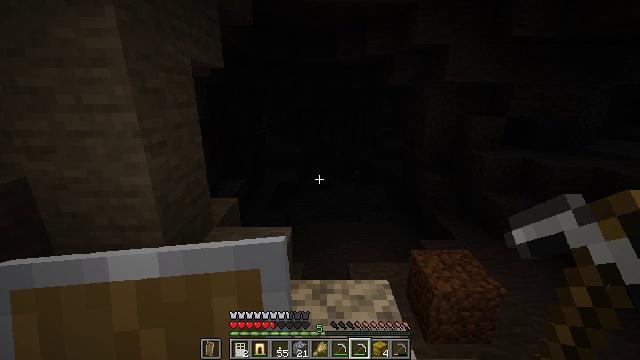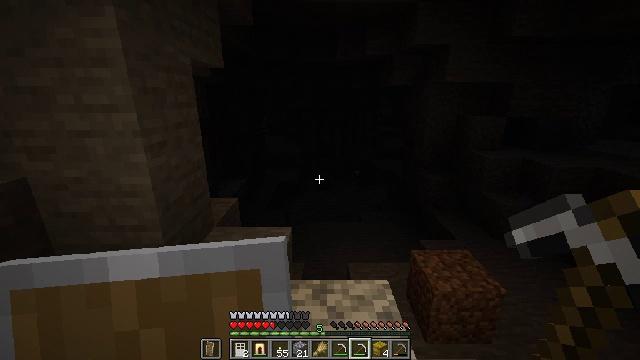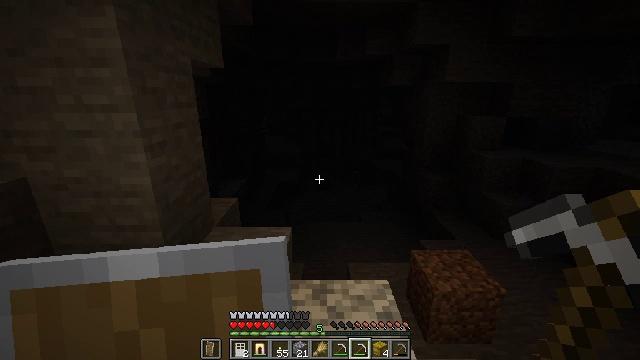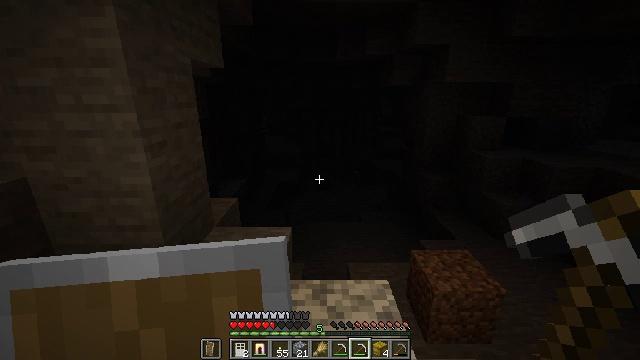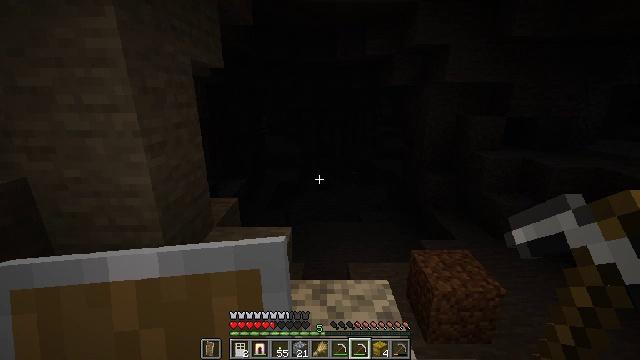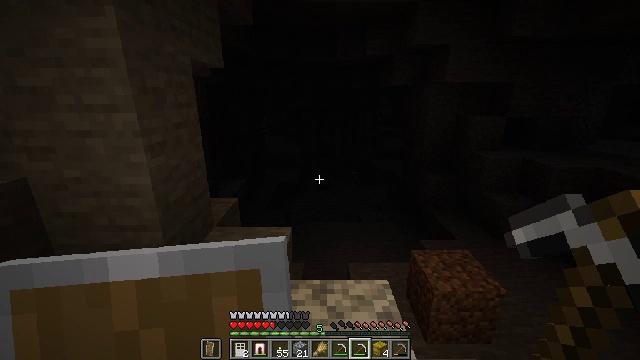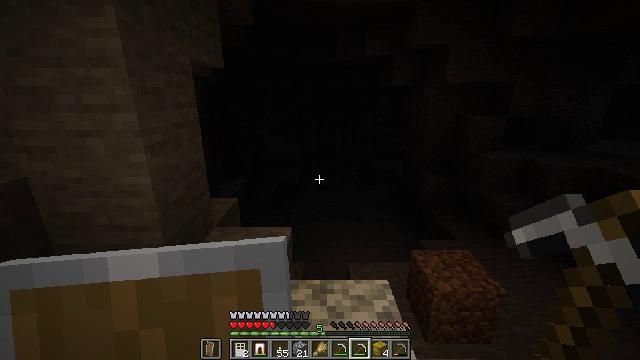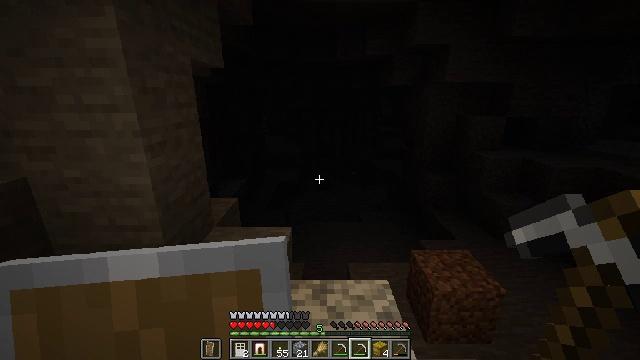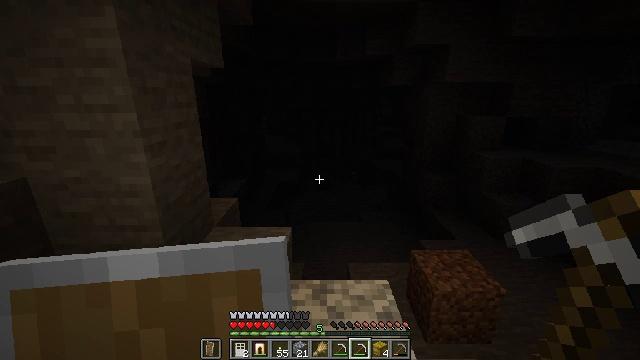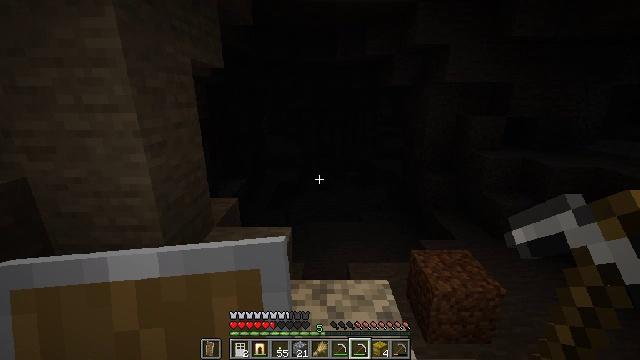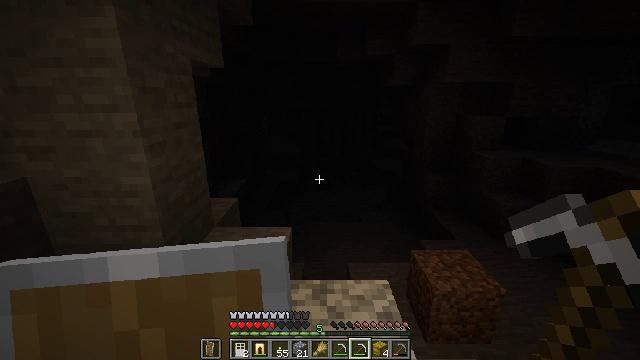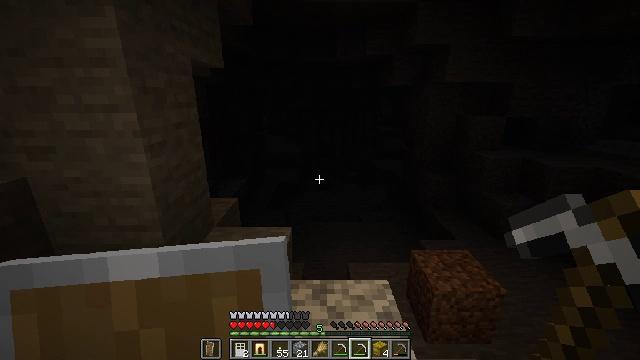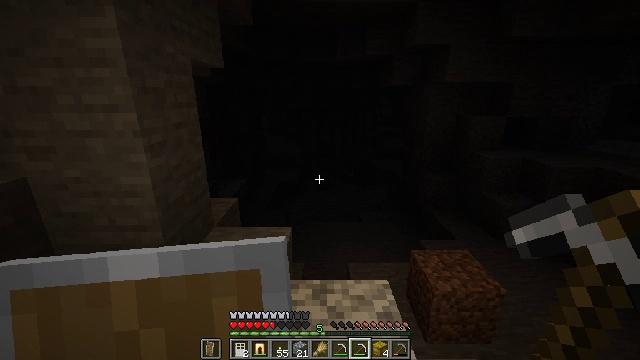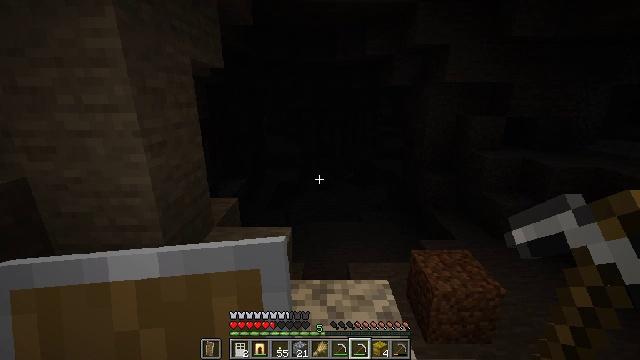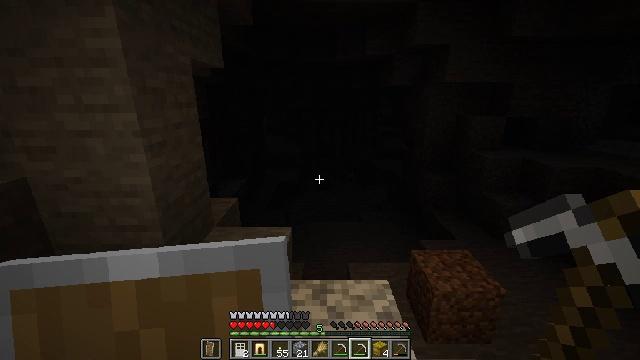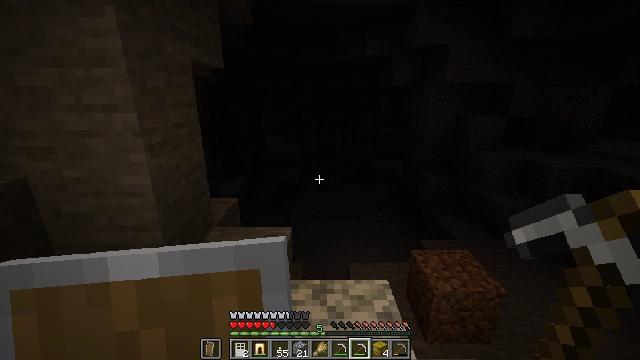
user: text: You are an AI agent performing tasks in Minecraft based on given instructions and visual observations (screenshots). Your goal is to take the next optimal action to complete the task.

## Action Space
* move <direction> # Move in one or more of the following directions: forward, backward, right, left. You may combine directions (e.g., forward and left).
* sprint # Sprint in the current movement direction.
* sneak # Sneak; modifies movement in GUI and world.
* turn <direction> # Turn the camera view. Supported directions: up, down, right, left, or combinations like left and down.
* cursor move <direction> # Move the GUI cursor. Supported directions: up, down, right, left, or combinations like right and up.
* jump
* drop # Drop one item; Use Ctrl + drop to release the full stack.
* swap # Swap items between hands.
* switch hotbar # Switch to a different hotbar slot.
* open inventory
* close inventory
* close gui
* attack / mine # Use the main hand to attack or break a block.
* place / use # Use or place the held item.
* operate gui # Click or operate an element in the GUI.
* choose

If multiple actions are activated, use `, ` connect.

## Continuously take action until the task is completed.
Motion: motion action
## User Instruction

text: Harvest the mature beetroots.
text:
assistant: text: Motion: no_op
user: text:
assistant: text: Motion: no_op
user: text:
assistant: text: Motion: no_op
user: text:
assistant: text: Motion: no_op
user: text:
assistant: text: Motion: no_op
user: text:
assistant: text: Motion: no_op
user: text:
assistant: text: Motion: no_op
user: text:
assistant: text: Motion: no_op
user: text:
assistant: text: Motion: no_op
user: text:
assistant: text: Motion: no_op
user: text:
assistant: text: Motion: no_op
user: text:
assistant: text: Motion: no_op
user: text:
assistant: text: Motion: no_op
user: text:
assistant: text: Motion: no_op
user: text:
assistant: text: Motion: no_op
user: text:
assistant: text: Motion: no_op
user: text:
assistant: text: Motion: move left
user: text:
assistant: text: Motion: move left
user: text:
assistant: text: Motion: move left
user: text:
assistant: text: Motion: move left, turn left and up
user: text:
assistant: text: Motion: move left, turn left and up
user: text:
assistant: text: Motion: move left, turn left and up
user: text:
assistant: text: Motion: move left, turn left
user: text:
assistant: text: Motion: move left
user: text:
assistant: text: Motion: move left
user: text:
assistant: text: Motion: move left
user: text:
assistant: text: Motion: move forward and move left
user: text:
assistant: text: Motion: move forward and move left
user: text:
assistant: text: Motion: move forward
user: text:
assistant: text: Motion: move forward